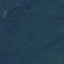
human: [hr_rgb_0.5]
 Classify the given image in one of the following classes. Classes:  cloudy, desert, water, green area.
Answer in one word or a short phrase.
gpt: green area